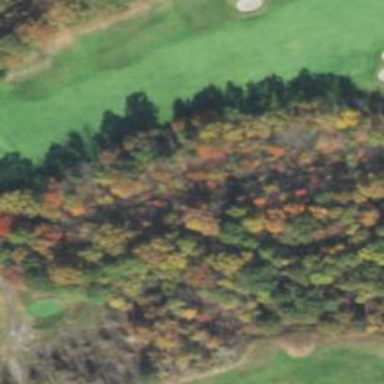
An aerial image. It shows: Grassy area designated as golf fairway.